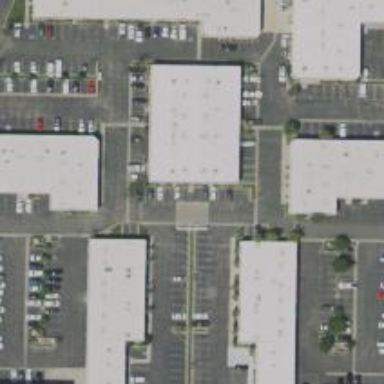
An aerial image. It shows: Commercial area.